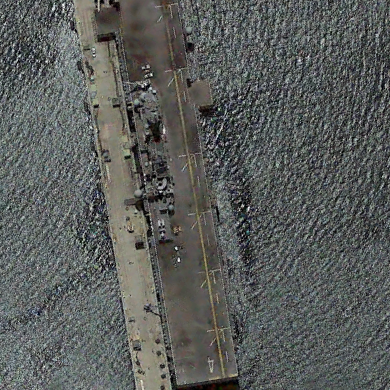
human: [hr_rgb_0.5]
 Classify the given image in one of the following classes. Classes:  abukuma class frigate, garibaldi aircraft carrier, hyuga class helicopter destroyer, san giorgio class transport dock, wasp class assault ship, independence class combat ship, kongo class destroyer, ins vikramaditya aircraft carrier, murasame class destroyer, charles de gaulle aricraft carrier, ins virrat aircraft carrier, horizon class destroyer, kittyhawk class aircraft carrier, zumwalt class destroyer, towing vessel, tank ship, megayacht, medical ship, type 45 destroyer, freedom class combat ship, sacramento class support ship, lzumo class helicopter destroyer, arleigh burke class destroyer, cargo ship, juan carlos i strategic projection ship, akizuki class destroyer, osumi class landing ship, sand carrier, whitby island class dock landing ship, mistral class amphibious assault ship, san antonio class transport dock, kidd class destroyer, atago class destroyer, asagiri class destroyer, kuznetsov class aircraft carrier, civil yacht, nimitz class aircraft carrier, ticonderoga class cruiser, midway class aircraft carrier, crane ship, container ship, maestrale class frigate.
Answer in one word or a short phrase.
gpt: Wasp class assault ship